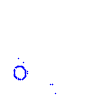
Particle: proton